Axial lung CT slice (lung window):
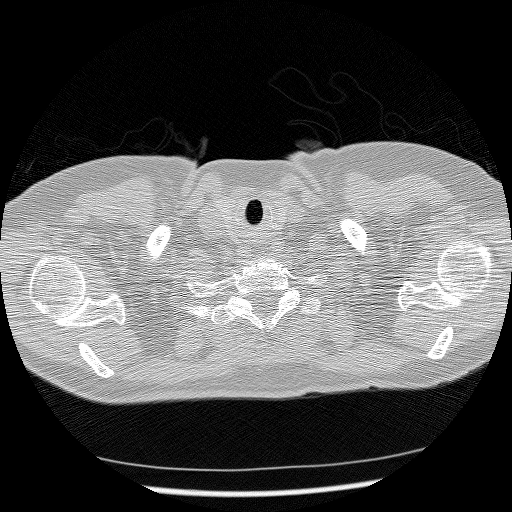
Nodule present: no